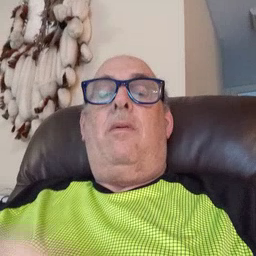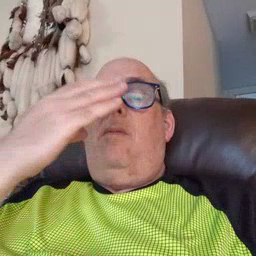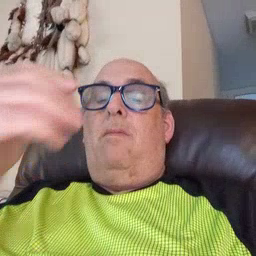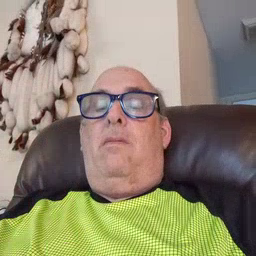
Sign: wolf